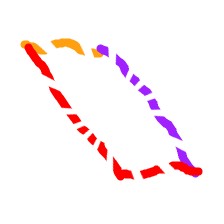
Shape: parallelogram